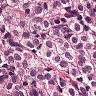
Metastatic tissue present: yes